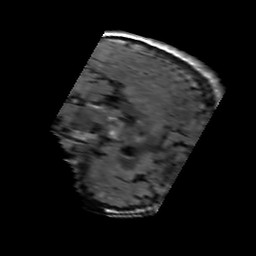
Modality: FLAIR
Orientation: sagittal
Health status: ill
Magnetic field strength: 3 T